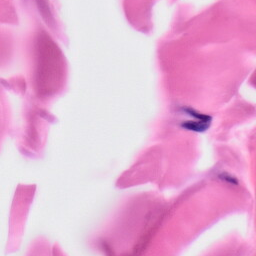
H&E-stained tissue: Skin